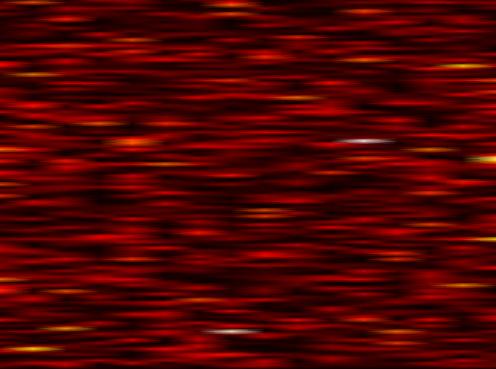
Label: FBMC